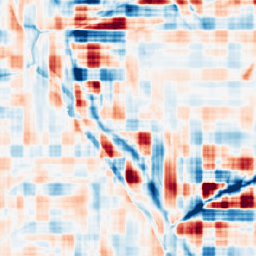
Category: wavelet
Decomposition family: wavelet_reverse_biorthogonal
Decomposition parameters: wavelet: rbio3.5
level: 5
Upsampling method: quadratic
Upsampling parameters: scale: 8
Upsampling scale: 8